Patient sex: M
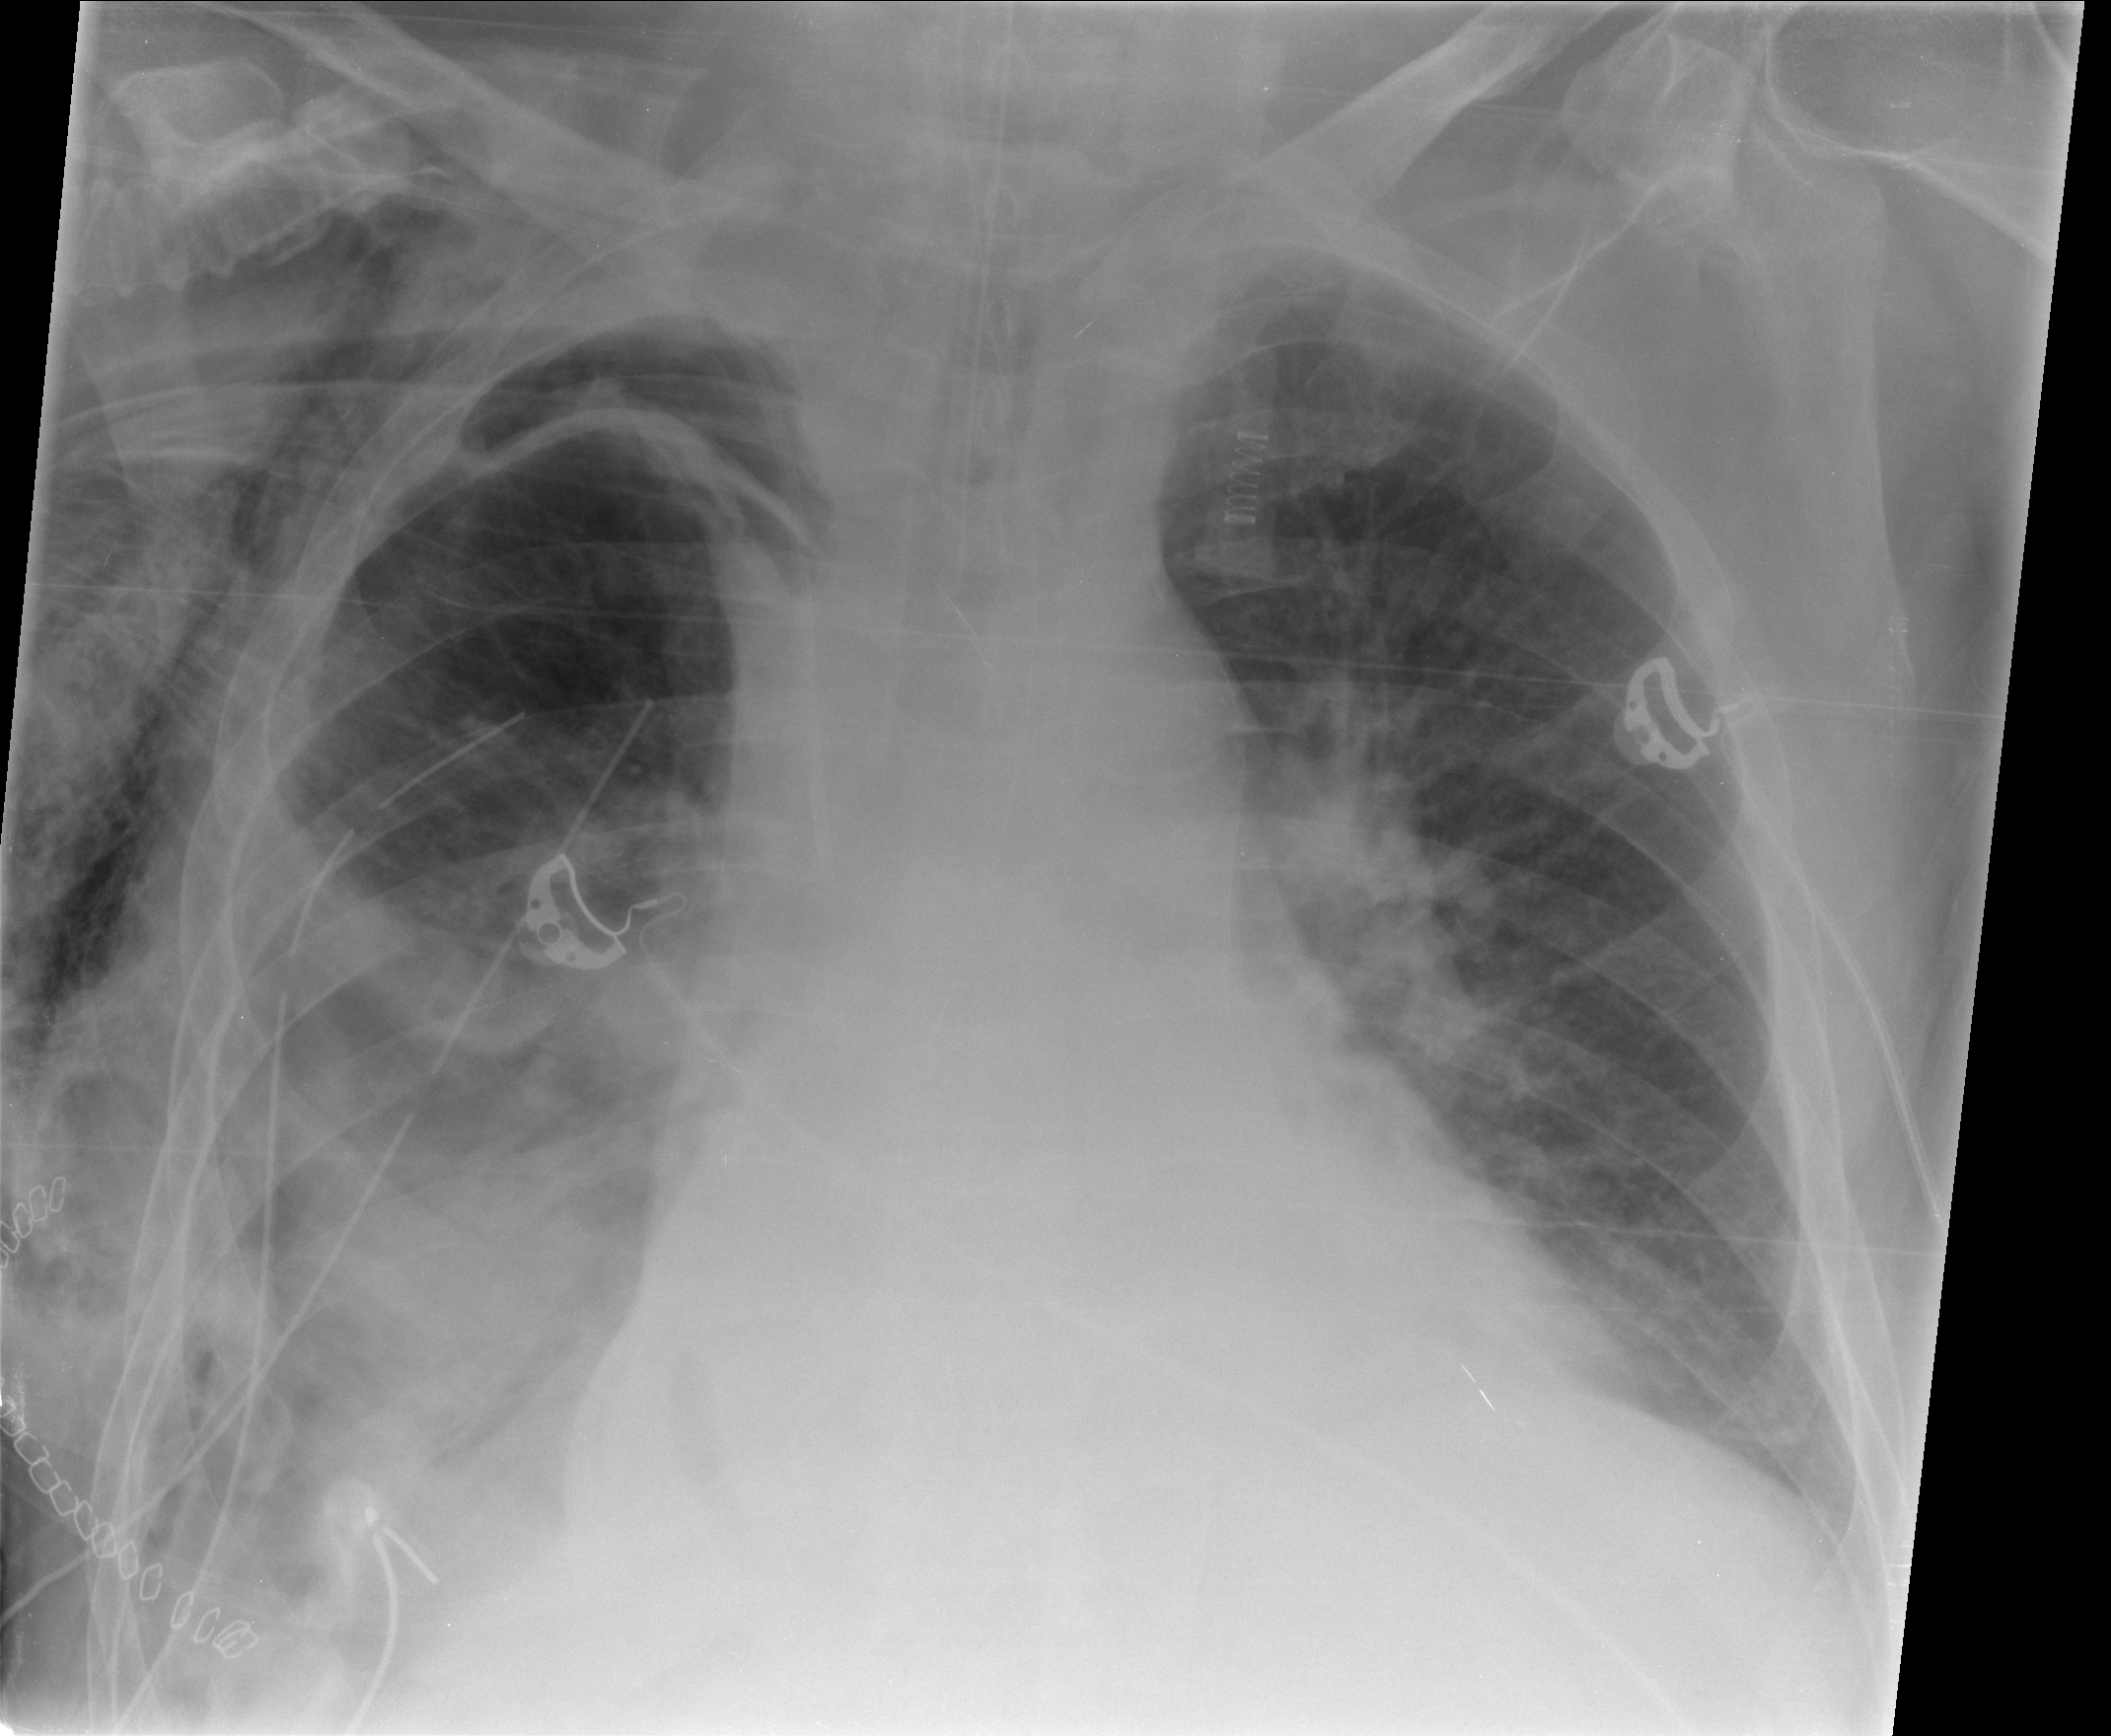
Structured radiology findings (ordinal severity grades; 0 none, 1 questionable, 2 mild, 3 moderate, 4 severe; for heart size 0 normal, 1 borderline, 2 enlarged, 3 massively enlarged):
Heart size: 2
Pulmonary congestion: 2
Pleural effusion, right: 2
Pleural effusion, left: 1
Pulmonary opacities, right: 2
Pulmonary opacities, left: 0
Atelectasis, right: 3
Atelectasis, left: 1